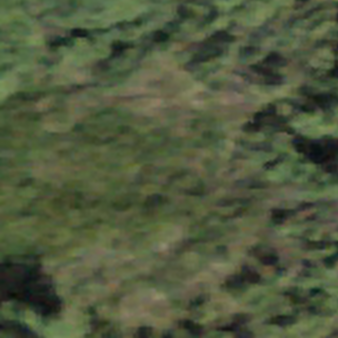
Label: other